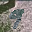
Label: 9